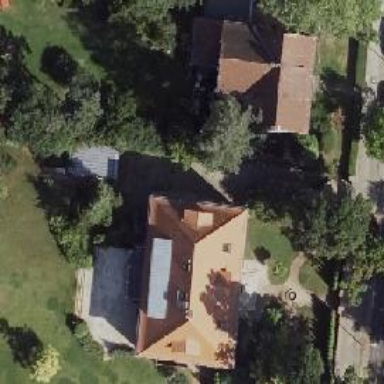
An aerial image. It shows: Detached building.